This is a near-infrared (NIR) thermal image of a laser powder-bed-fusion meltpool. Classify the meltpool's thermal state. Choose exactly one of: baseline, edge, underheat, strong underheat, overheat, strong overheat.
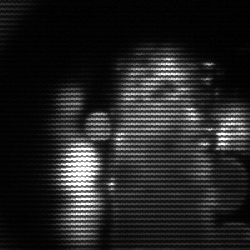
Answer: strong underheat